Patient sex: F
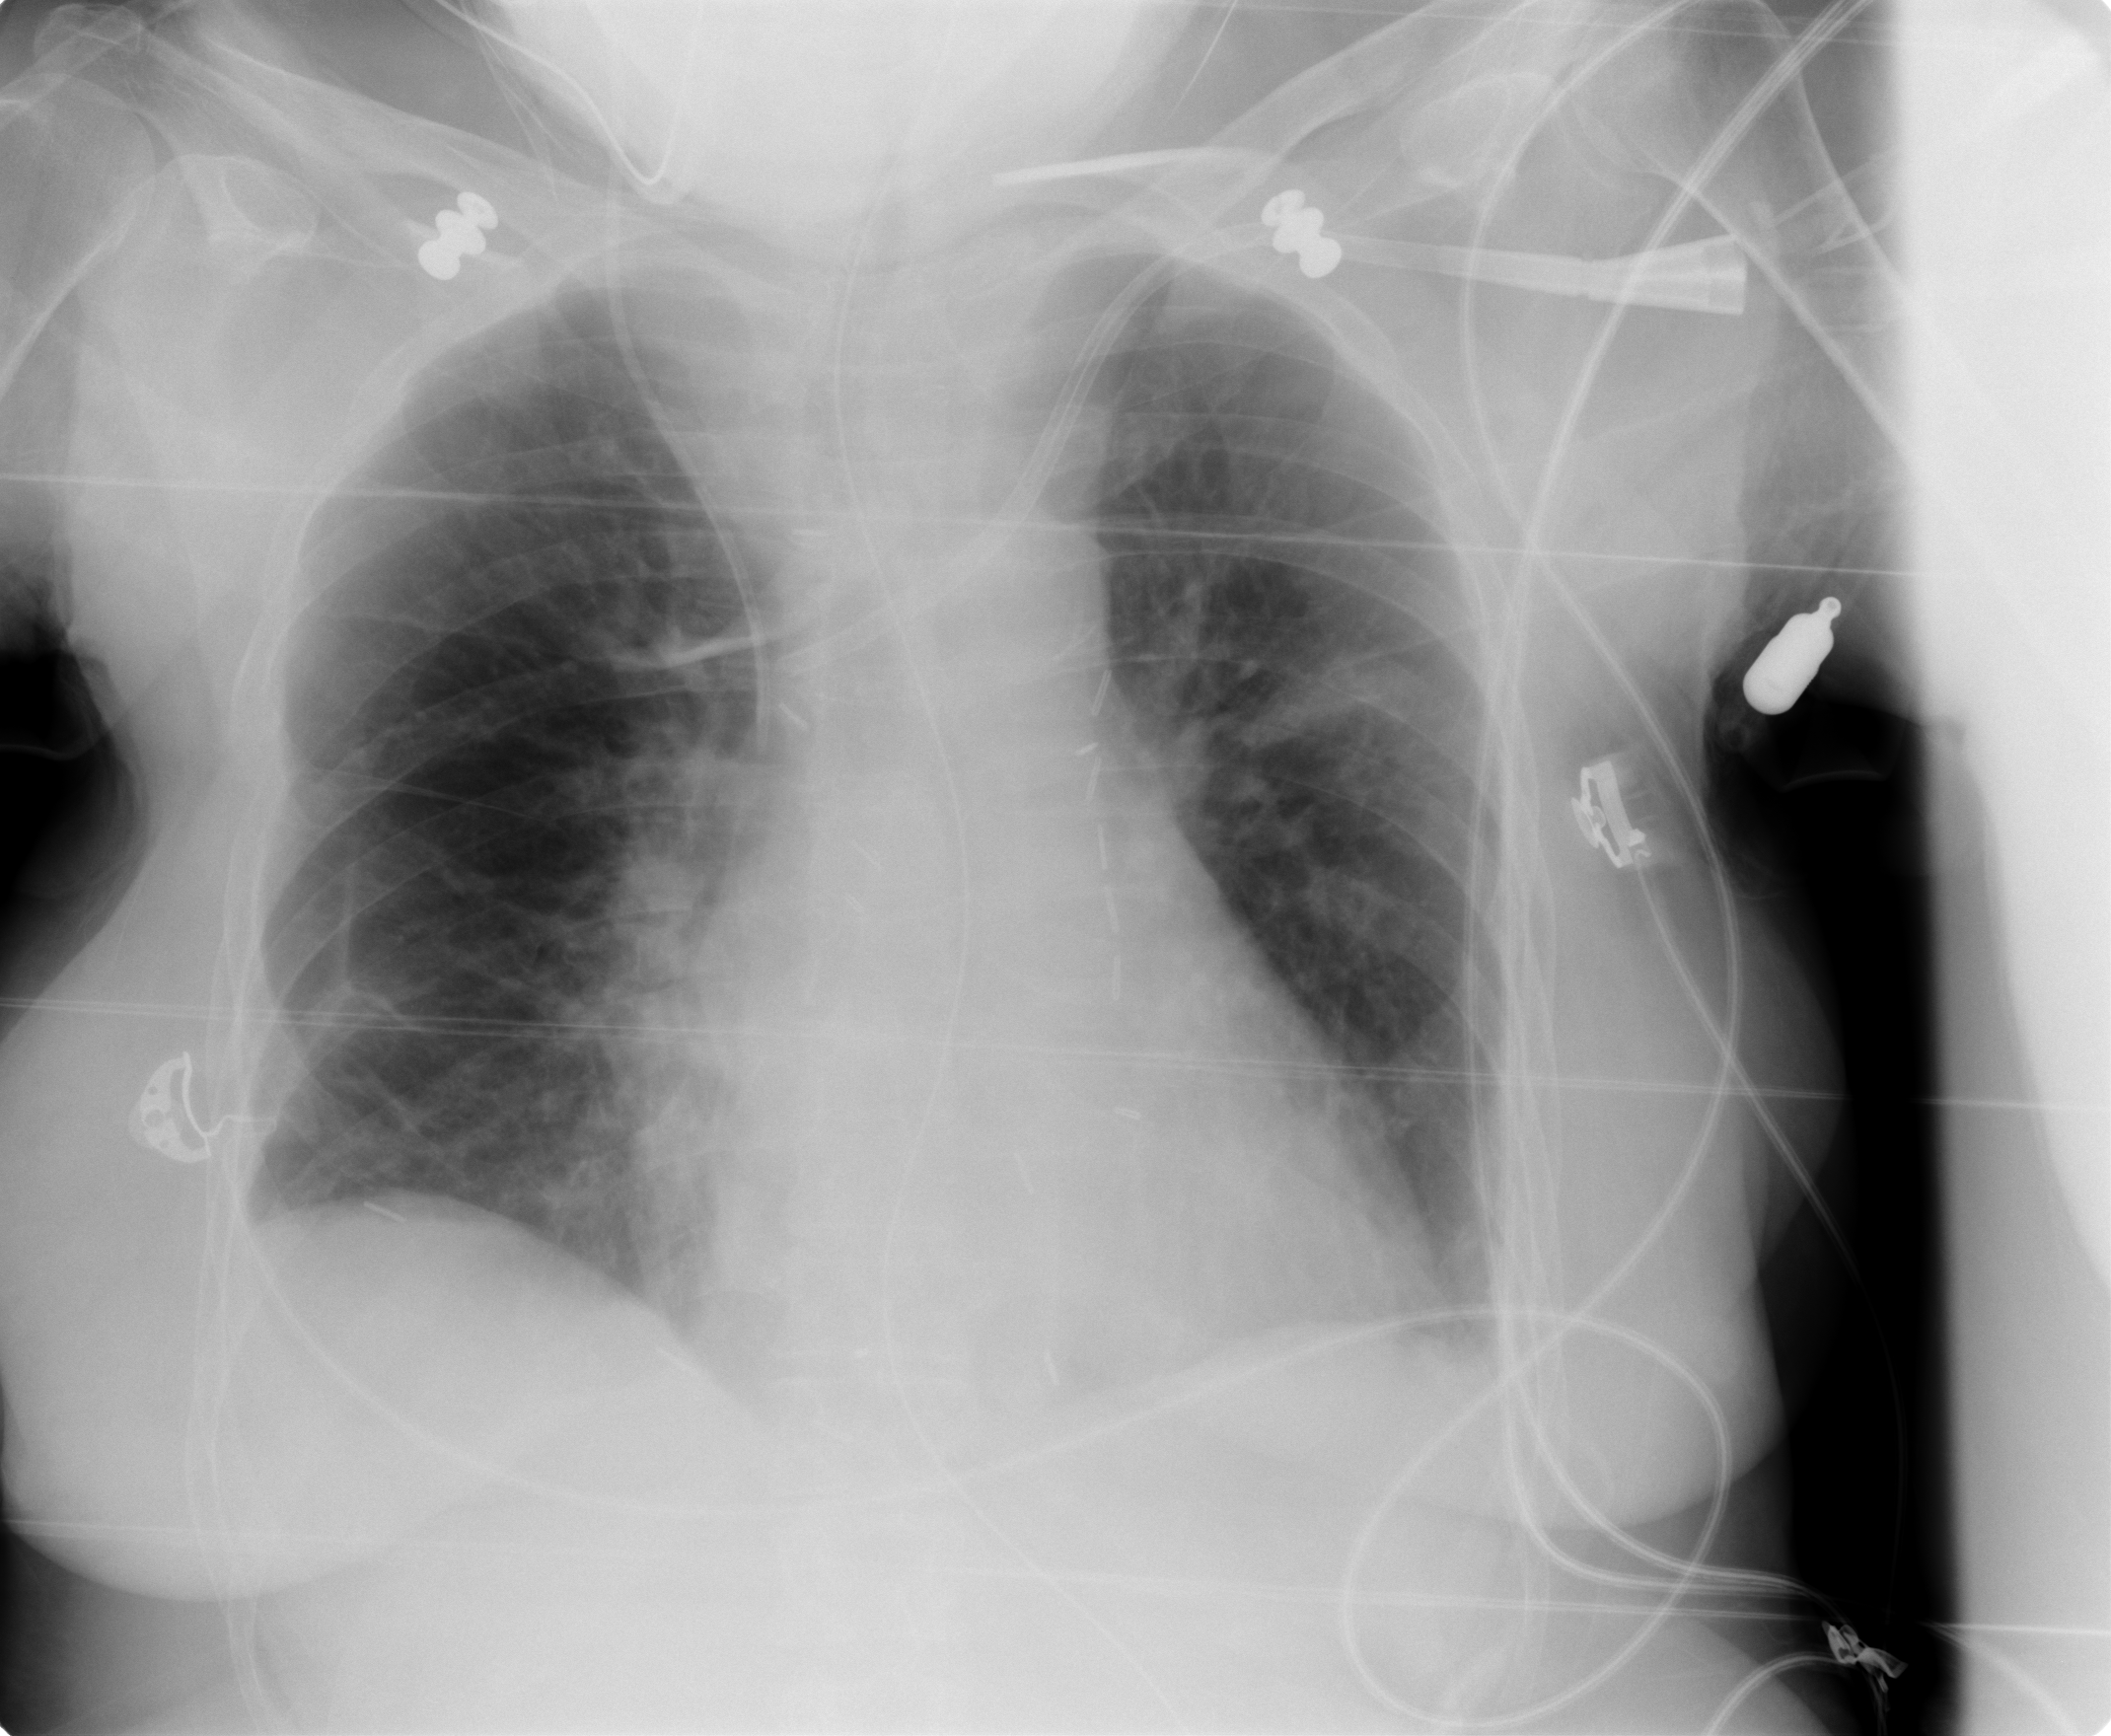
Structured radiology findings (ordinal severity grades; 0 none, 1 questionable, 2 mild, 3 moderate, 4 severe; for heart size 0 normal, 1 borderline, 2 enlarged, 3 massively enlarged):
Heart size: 0
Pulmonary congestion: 0
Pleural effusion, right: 2
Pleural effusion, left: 2
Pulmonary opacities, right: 0
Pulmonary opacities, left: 1
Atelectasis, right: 2
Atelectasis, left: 2